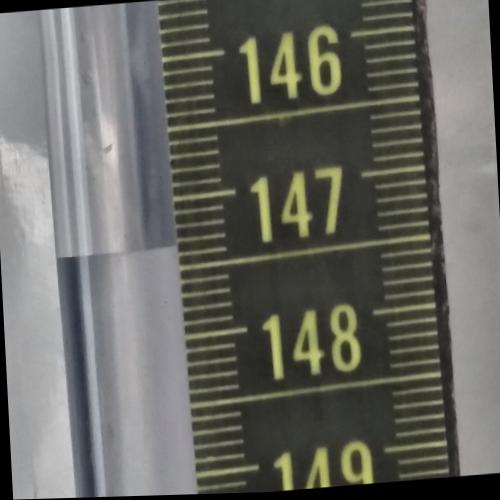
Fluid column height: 147.3 cm